Interaction volume radius: 5 \u00c5
Interaction volume height: 15 \u00c5
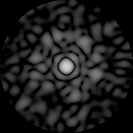
Disorder parameter: 0.8497